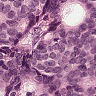
Metastatic tissue present: yes